Question: I have a problem with my UISearchController. I can not place it correctly in relation to the tableView.
Table of results does not cover the entire area of the main table:

'''
resultsTableController = ScuoleSearchResultsTableController()
resultsTableController.tableView.delegate = self
searchController = UISearchController(searchResultsController: resultsTableController)
searchController.searchResultsUpdater = self
searchController.searchBar.sizeToFit()
tableView.tableHeaderView = searchController.searchBar
searchController.delegate = self
searchController.dimsBackgroundDuringPresentation = true // default is YES
searchController.searchBar.delegate = self // so we can monitor text changes + others
// Search is now just presenting a view controller. As such, normal view controller
// presentation semantics apply. Namely that presentation will walk up the view controller
// hierarchy until it finds the root view controller or one that defines a presentation context.
definesPresentationContext = true
'''
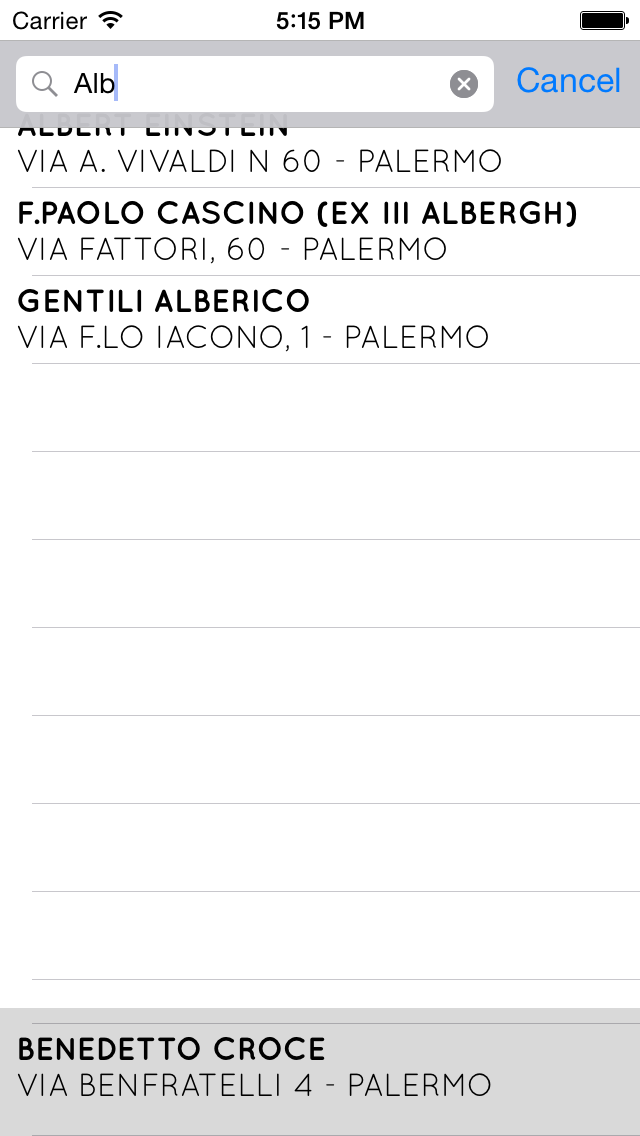
Answer: Believe it or not, I solved simply by flagging an UINavigationController setting:
'''
UINavigationBar.translucent = true
'''
Thanks for all replies